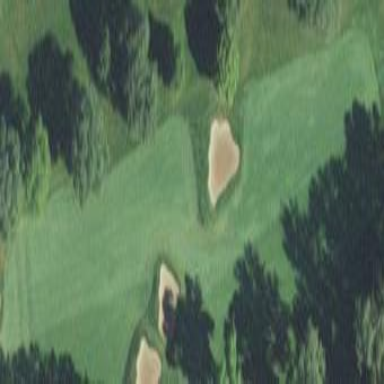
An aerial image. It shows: Well-maintained grassy area designated for golfing. It is mown fairway used for the sport of golf.